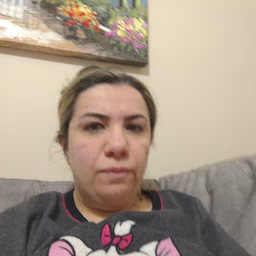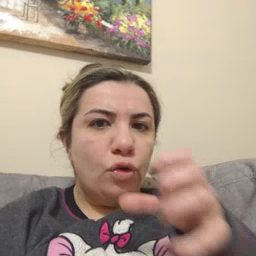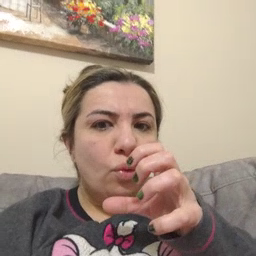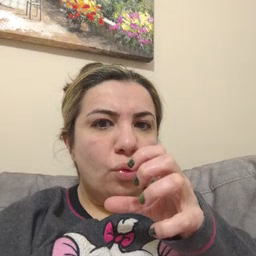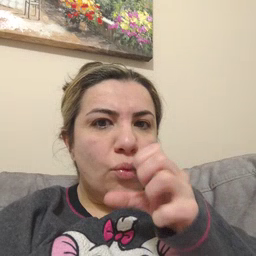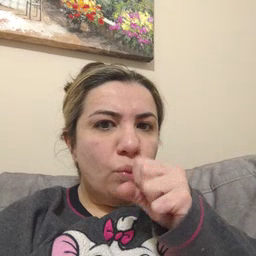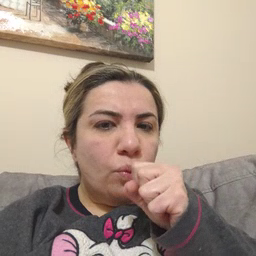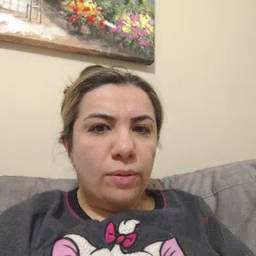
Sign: orange